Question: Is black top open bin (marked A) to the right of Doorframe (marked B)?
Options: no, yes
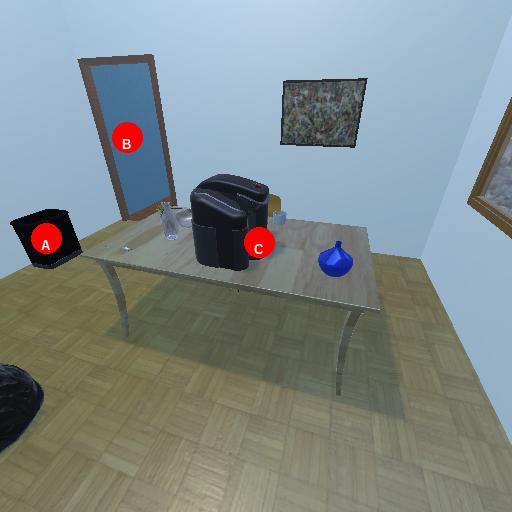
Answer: no